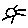
Label: sun